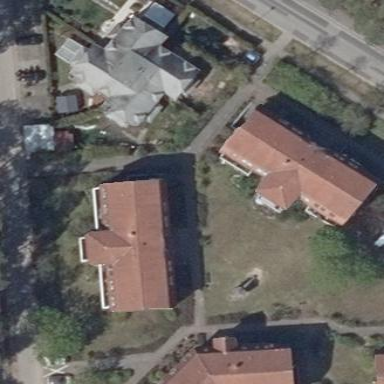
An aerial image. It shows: Part of building.